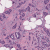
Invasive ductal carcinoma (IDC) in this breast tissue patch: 1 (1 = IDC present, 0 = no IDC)